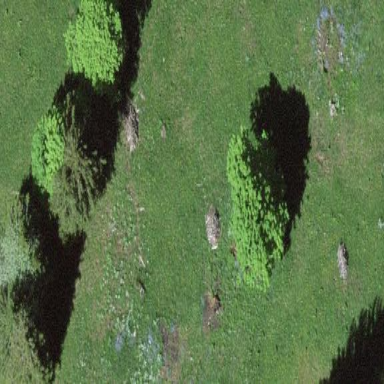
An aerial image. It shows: Forest area predominantly covered with needle-leaved trees.